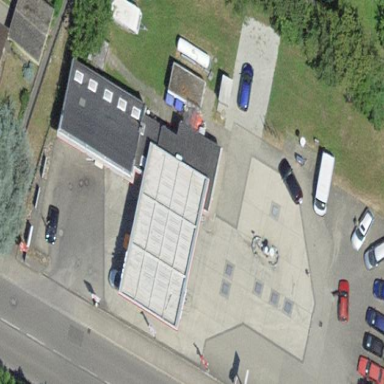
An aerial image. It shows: Fuel station.